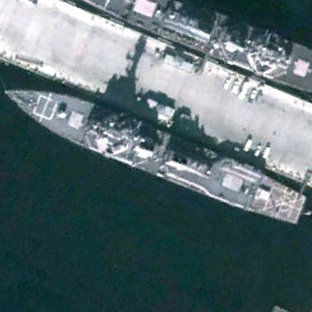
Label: destroyer